Question: I am developing a windows form application in C# which has a tab control with dynamically created tab pages. I want to add same layout and controls (ComboBoxes, TextBoxes, Buttons & DataGridView) from 'ComboSet Item 1' to a newly created tab page ('ComboSet Item 2' in this case). How can I do that and how to name the controls?

New tabs will be generated from '1,2,3... n'. So 'n' number of DataGridViews will be also added under the new tabs. Is there a way to bind these DataGridViews and is it possible to do so?
Any help will be very much appreciated!
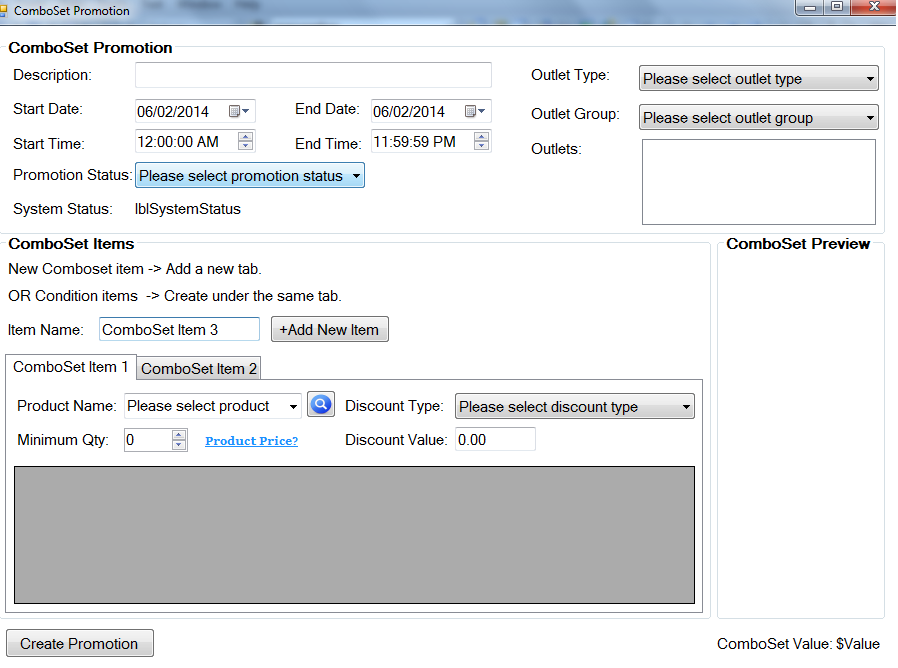
Answer: Create a new user control->Place all controls into user control->create the properties for all controls. then you just have to manage only your user control.
'''
void AddTab()
{
TabPage tbp = new TabPage();
tbp.Name=TabControl1.TabPages.Count.ToString();
MyUserControl cnt = new MyUserControl();
cnt.Name="Cnt" + tbp.Name;
cnt.Dock=DockStyle.Fill;
tbp.Controls.Add(cnt);
}
'''
If you cannot place your code into the user control then you can create events for each control. for example ProductName_SelectedValueChange for ProductName combobox, Validating for Discount value and handle it into AddTab() method.